Field crop: maize
Growth stage: 2
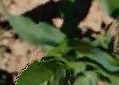
Species: maize